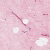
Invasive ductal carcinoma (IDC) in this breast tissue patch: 0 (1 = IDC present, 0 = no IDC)